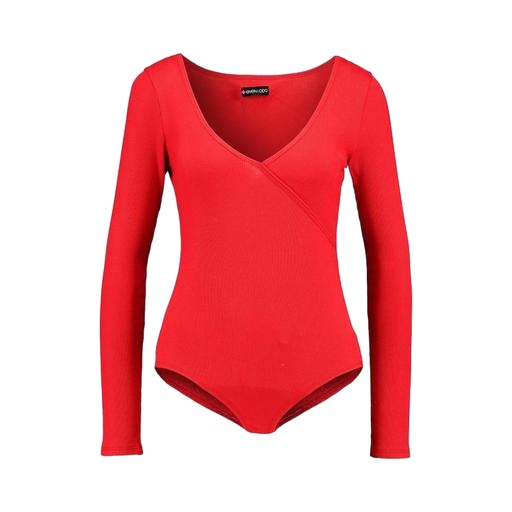
red and has long sleeves, vibrant red and long sleeves, red and long sleeves, white background